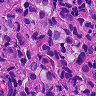
Metastatic tissue present: yes